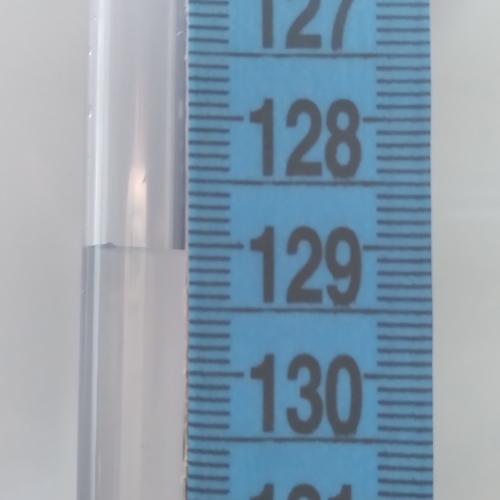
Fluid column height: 129.0 cm